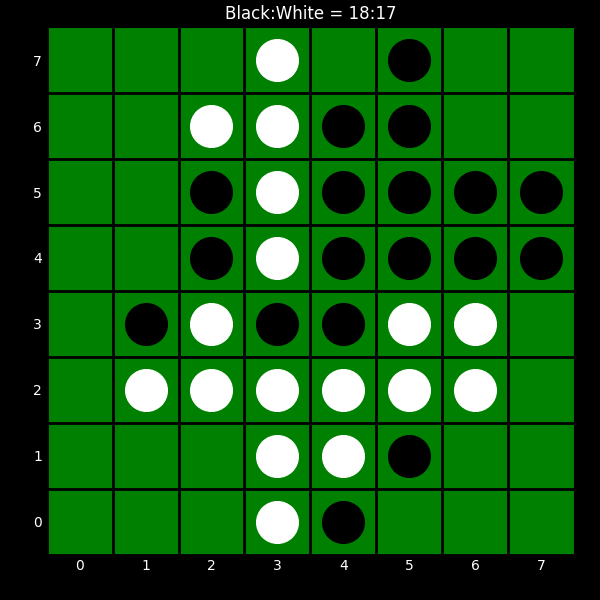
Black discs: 18
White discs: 17